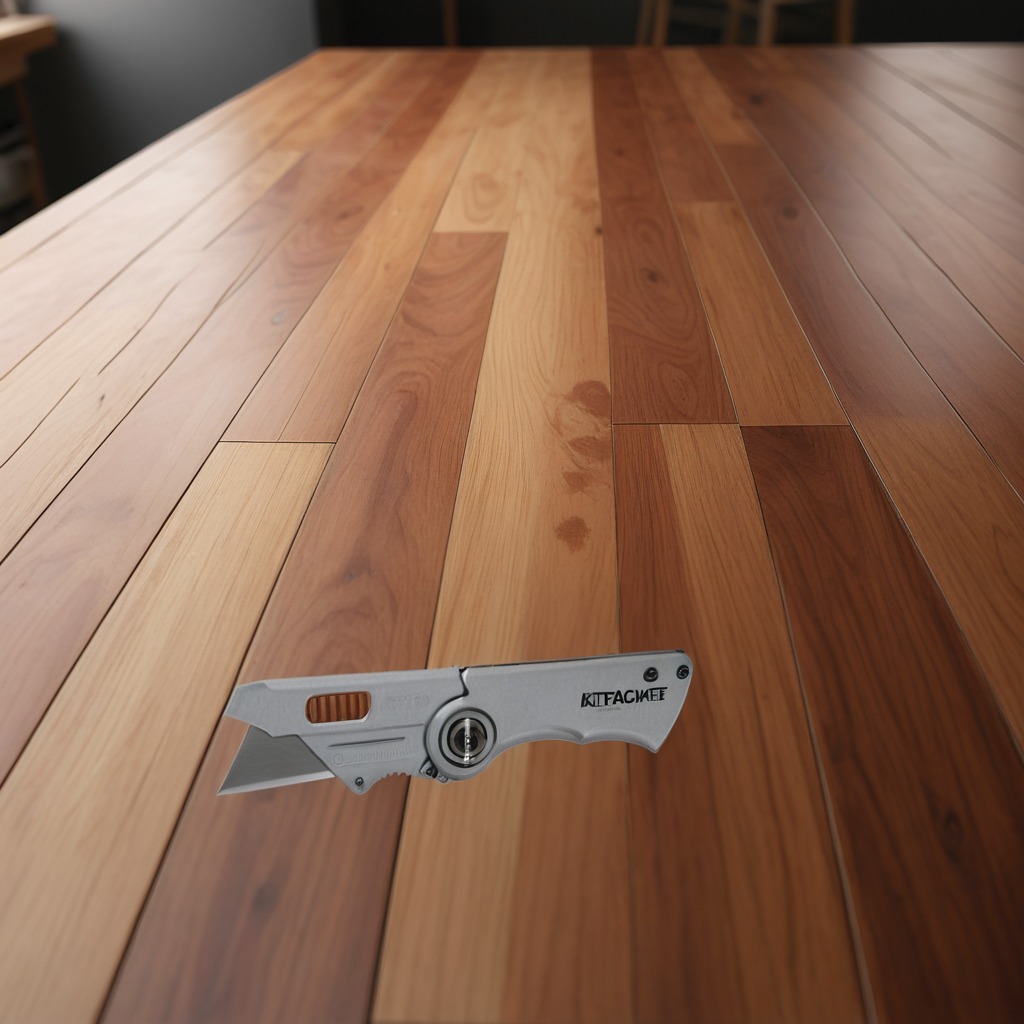
A utility knife lies on a wooden table in a carpentry studio with rich wood textures side lighting.